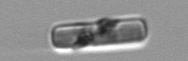
Label: Guinardia_delicatula